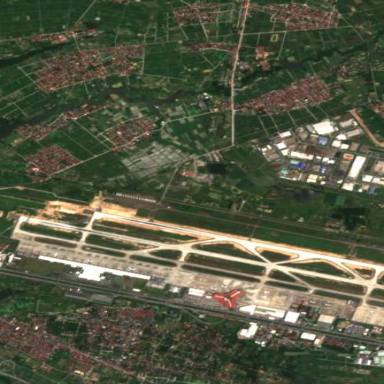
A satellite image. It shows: International aerodrome with fence surrounding it.